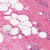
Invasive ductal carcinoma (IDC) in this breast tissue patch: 0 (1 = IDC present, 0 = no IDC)